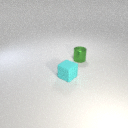
small green metal cylinder behind small cyan rubber cube